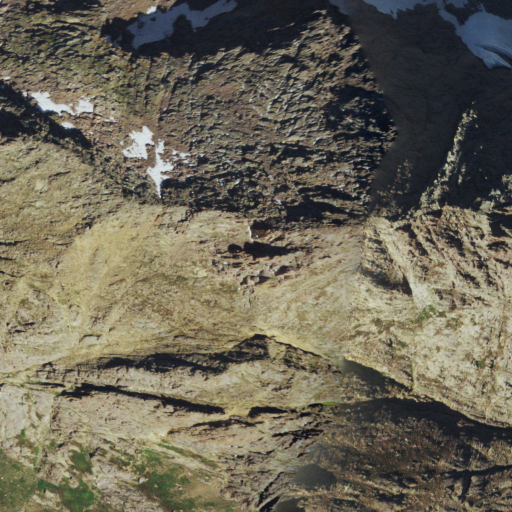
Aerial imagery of mountain in Colorado named Grizzly Peak containing barren land and grassland